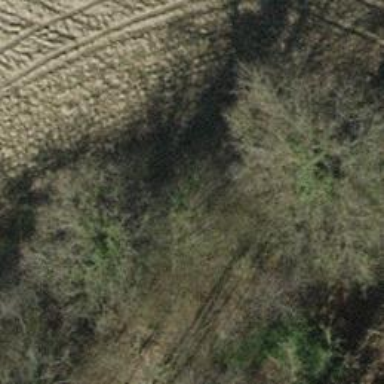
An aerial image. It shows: Gravel track with grade2 quality.